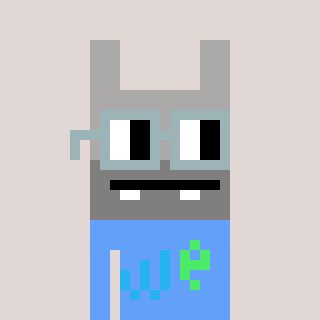
a pixel art character with square dark gray glasses, a rabbit-shaped head and a blue-colored body on a warm background